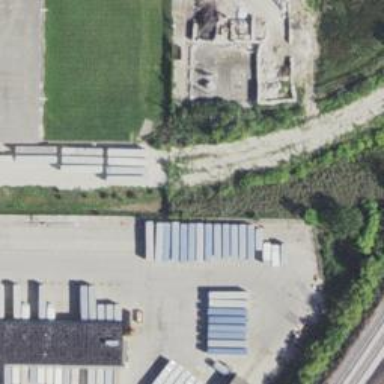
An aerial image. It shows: Abandoned railway yard.